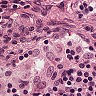
Metastatic tissue present: no